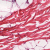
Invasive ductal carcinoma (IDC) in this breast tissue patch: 0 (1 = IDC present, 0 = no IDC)